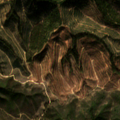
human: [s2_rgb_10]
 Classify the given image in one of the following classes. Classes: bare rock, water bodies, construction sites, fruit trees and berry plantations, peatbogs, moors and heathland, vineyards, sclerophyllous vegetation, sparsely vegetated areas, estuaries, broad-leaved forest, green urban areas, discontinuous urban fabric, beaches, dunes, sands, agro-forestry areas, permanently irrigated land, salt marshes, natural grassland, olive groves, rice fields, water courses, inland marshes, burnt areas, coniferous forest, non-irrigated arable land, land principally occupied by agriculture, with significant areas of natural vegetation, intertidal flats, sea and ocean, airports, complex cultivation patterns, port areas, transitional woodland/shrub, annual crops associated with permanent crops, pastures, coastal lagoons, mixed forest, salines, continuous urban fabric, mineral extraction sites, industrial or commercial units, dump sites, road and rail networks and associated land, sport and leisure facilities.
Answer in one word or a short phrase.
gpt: broad-leaved forest, transitional woodland/shrub